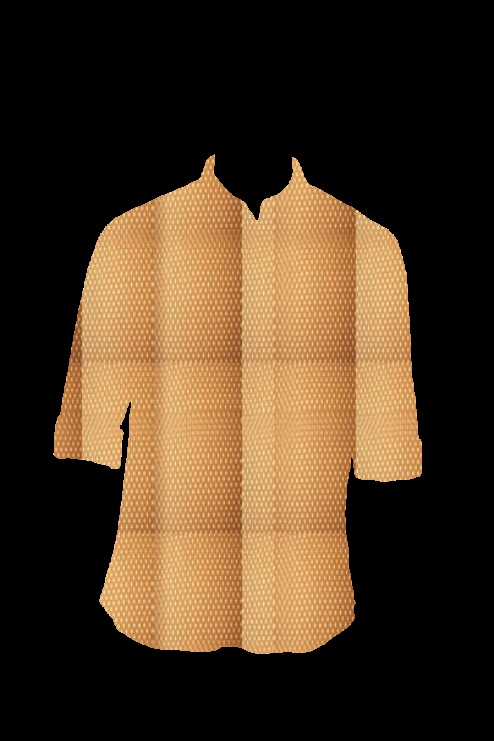
tan men s shirt